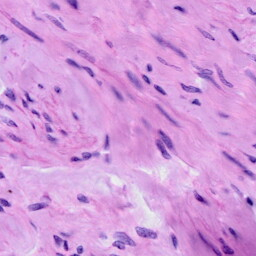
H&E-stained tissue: Cervix